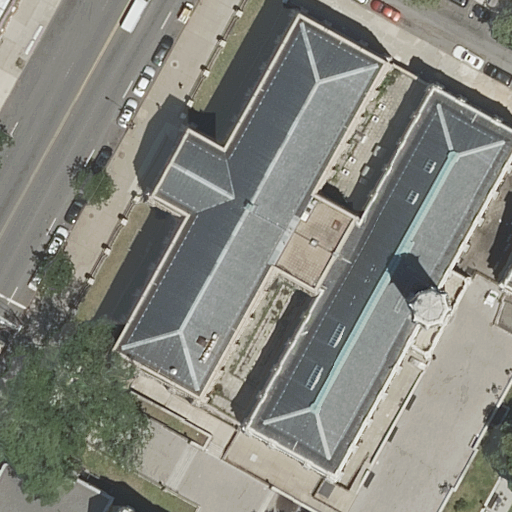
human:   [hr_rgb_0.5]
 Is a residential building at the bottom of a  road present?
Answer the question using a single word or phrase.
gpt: yes

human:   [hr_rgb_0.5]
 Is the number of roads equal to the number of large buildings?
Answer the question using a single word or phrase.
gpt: no

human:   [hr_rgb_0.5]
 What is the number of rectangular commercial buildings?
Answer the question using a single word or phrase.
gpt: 0

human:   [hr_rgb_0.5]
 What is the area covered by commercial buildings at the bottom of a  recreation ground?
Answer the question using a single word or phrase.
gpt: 0m2

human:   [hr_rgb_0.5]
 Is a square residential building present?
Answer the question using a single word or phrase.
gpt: no

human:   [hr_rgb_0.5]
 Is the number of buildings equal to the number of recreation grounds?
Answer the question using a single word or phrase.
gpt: no

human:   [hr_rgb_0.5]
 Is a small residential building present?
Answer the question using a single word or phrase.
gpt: yes

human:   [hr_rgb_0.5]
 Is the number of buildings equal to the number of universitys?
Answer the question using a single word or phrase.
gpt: no

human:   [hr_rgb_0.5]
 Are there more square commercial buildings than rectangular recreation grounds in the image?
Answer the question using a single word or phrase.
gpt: no

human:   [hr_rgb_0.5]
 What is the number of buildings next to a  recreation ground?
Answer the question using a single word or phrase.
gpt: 5

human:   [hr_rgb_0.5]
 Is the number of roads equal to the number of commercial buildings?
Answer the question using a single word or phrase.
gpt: no

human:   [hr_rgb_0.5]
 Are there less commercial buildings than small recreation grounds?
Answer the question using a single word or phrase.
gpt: yes

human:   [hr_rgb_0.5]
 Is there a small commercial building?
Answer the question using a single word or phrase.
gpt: no

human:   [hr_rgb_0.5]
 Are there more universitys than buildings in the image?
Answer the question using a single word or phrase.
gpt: no

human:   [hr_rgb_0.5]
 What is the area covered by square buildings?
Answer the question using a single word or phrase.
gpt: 0m2

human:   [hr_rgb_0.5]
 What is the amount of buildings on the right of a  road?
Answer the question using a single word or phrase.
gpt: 3

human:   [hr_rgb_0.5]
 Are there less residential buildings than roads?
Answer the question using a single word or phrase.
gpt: yes

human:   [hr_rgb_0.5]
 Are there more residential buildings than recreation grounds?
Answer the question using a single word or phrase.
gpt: yes

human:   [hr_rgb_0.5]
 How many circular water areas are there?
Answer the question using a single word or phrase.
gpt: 0

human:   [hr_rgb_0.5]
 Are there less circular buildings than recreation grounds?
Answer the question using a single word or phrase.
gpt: yes

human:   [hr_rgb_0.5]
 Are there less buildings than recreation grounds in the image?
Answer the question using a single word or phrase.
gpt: no

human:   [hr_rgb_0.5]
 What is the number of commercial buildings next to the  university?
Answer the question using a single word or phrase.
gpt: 0

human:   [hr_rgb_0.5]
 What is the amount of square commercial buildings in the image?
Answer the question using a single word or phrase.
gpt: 0

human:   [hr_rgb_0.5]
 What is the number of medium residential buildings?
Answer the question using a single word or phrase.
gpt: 2

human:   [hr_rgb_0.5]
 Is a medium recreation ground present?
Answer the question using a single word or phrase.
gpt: yes

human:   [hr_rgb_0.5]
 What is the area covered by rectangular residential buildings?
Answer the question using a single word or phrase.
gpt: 494m2

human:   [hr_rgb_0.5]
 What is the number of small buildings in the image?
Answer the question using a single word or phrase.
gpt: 1

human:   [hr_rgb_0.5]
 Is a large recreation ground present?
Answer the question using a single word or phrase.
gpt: no

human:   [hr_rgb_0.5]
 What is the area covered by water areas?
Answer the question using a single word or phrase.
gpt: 0m2

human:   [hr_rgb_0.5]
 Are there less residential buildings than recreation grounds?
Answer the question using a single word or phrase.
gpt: no

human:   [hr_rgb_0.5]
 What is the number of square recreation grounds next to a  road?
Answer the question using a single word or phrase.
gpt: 0

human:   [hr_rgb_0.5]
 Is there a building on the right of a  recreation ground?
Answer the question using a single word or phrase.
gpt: yes

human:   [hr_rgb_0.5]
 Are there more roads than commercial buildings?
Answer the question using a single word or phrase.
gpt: yes

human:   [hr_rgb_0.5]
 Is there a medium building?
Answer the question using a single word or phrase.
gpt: yes

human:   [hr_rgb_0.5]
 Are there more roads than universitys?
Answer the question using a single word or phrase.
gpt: yes

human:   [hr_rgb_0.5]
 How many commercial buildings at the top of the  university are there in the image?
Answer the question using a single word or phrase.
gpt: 0